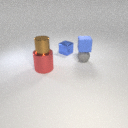
small brown metal cylinder above large red metal cylinder